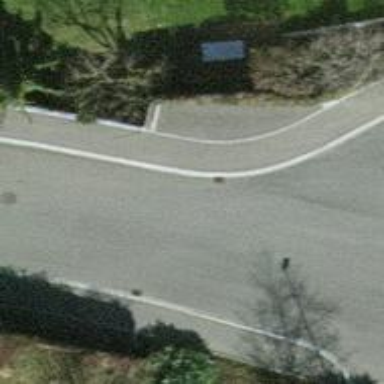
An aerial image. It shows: Asphalt sidewalk.